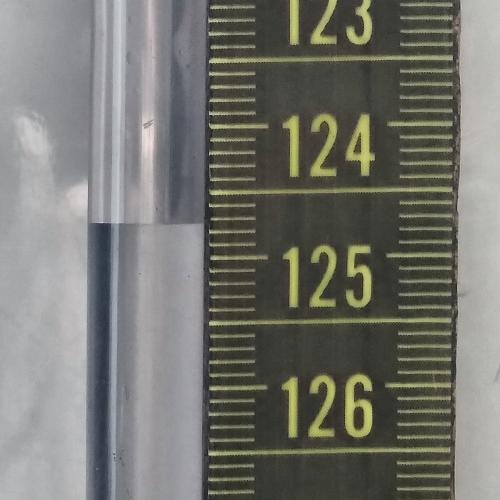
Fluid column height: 124.7 cm